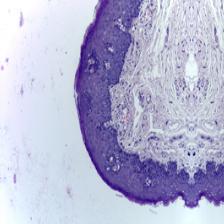
Diagnosis: Normal